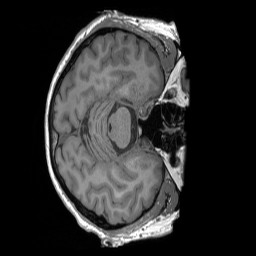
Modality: T1w
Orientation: axial
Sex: female
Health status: ill
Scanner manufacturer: siemens
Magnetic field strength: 3 T
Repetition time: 1.66 s
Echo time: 0.00254 s